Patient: sex F, age 51
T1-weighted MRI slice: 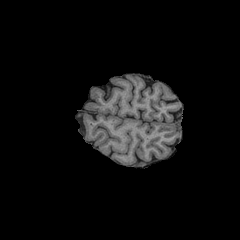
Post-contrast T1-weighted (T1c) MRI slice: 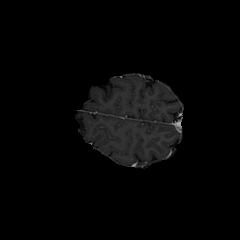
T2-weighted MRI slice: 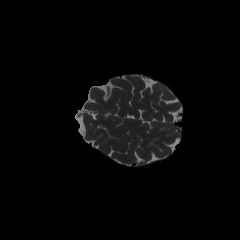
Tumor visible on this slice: no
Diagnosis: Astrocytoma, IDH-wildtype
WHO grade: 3